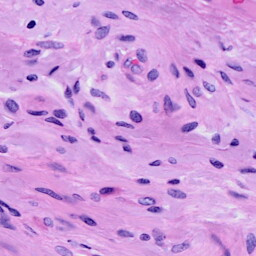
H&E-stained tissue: Cervix